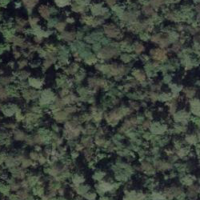
EUNIS habitat code: 44
Species observed at this site:
Ilex aquifolium